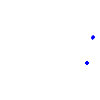
Particle: pion